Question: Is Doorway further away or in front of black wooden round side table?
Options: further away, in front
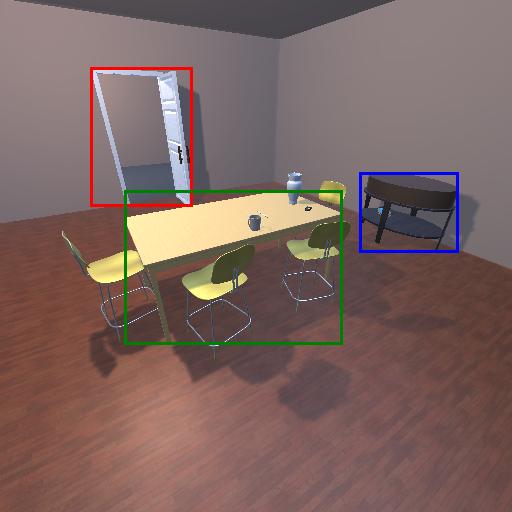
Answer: further away